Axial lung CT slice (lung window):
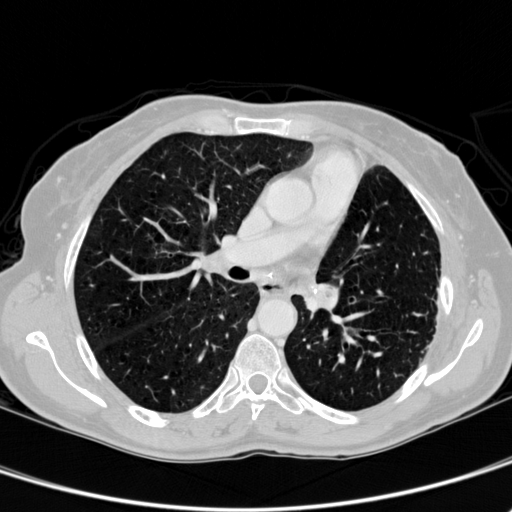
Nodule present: no